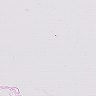
Metastatic tissue present: no